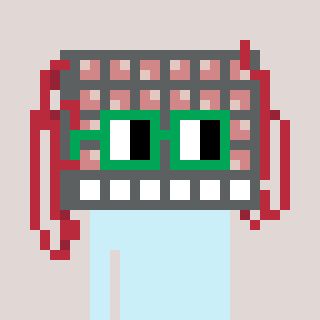
a pixel art character with square green glasses, a turing-shaped head and a darkbrown-colored body on a warm background